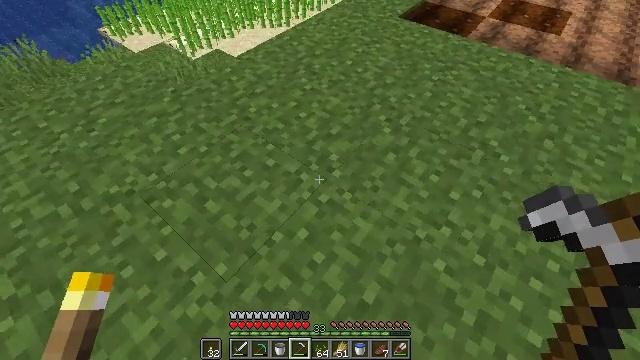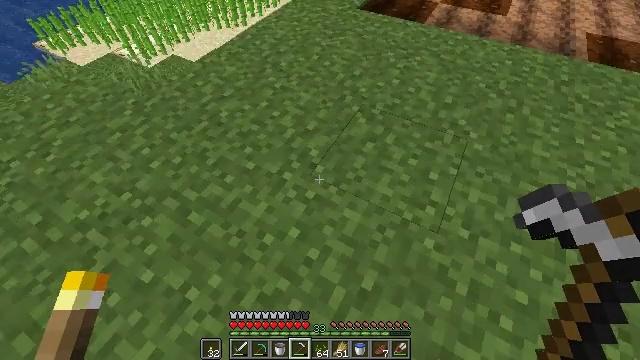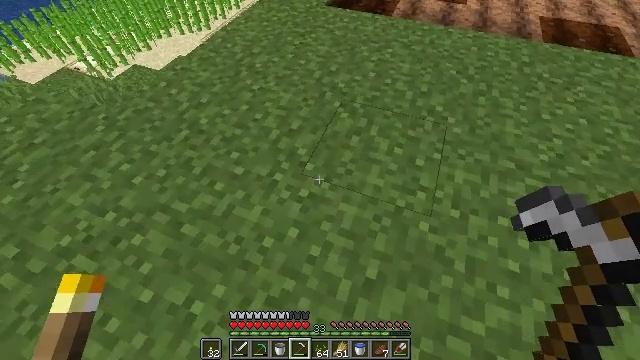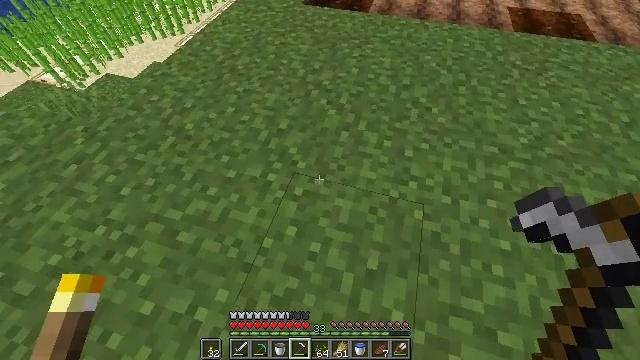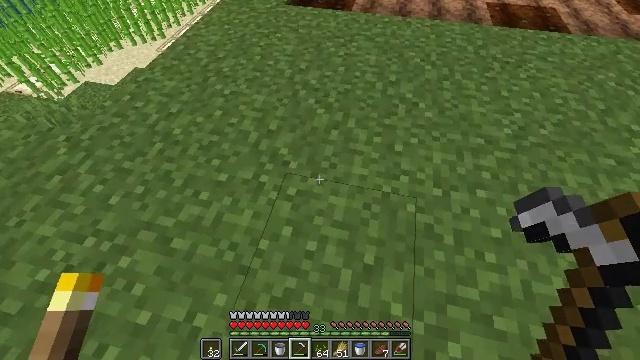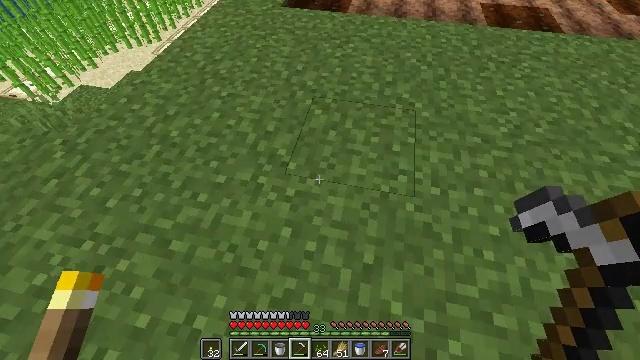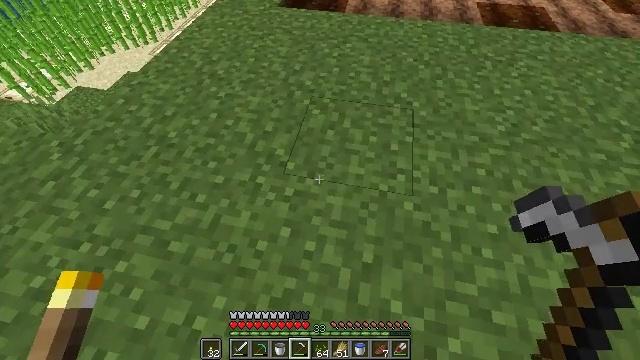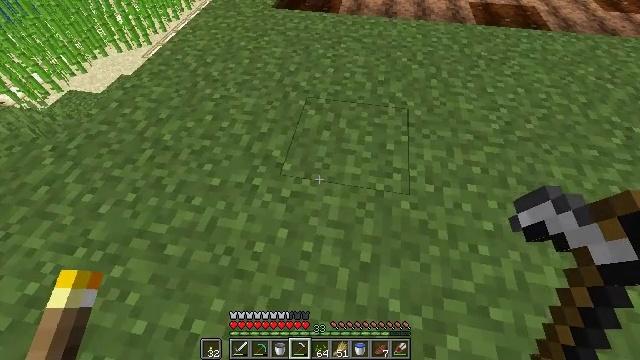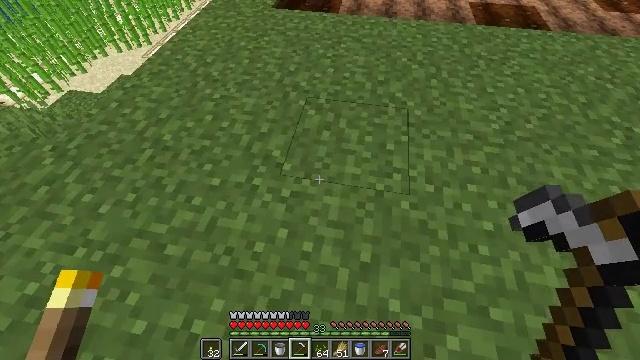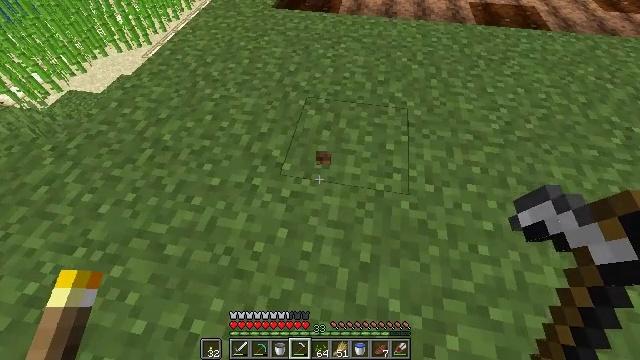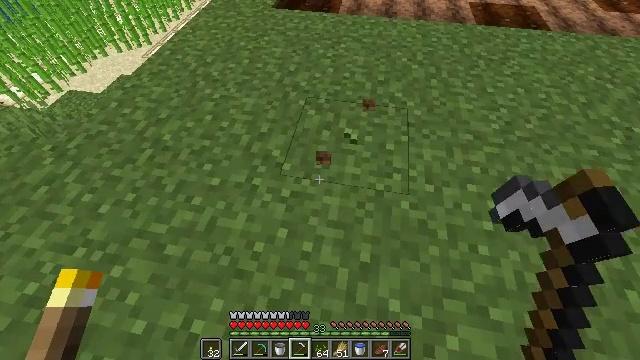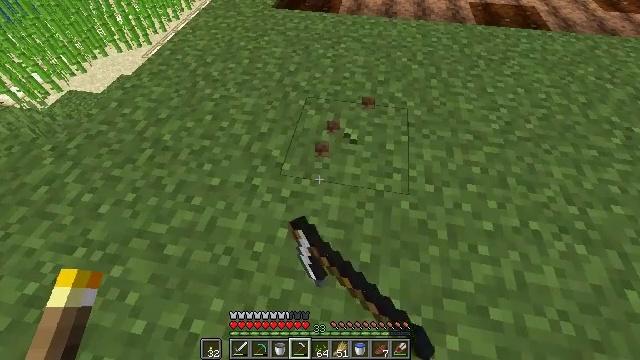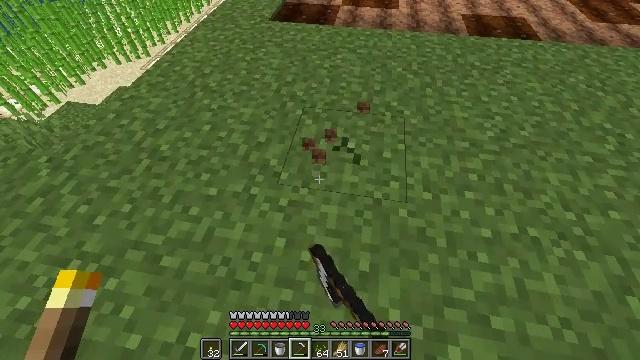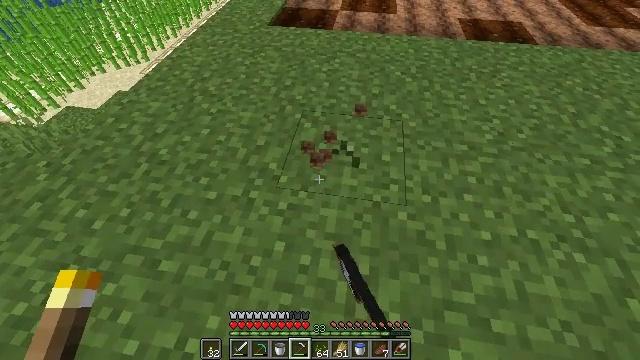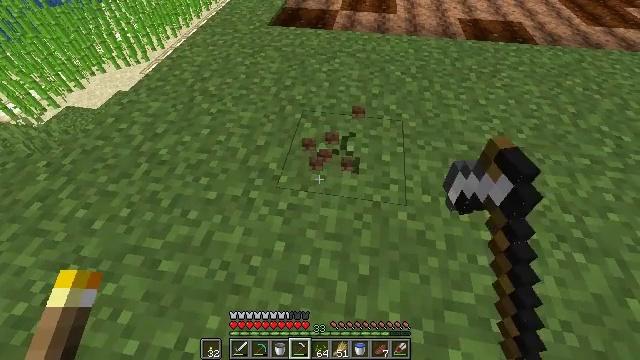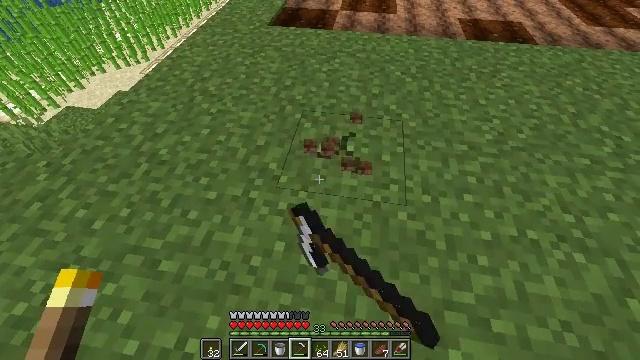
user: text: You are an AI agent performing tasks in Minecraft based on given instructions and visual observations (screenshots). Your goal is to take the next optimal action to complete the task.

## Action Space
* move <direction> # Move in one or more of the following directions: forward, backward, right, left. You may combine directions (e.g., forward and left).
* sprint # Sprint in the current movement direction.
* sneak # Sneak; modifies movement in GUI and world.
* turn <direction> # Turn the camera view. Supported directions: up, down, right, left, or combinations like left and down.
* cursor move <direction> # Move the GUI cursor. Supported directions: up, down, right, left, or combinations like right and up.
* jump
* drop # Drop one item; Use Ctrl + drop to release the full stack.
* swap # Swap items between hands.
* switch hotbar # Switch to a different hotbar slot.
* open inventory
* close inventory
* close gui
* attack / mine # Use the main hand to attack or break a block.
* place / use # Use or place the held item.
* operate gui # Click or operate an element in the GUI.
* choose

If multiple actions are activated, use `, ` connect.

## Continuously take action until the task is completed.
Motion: motion action
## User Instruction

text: Break the grass block.
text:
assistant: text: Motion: turn right
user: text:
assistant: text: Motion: turn right
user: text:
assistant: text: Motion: turn right
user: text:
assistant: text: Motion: turn right
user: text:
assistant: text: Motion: no_op
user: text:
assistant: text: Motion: no_op
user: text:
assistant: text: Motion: turn right
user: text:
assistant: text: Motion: no_op
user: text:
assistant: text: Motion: attack / mine
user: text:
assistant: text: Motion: attack / mine
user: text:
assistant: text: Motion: attack / mine
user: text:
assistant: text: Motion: turn up, attack / mine
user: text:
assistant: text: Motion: attack / mine
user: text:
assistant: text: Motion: attack / mine
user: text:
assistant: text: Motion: attack / mine
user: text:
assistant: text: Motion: no_op
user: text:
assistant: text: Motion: no_op
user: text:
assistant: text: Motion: move forward
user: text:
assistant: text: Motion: move forward
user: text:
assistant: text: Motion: move forward and move left
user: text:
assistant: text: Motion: move forward and move left
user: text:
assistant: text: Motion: move forward and move left
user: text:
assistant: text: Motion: move forward and move left, turn left and down
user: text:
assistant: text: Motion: move left, turn left and down
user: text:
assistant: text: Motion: move left, turn down
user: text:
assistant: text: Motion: move back and move left
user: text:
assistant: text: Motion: move back and move left
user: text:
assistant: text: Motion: move back and move left, turn right
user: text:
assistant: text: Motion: move back, turn right
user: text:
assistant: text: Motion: move back